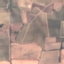
Land use / land cover: PermanentCrop